Question: I have the following core data model:

I am fetching entities of PbsRow depending on user selection (the user can choose timeframes which are saved in jahr (year) and monat (month)). After fetching the request, I have an NSArray with a couple of PbsRow instances. What I would like to do is to calculate the sum of ALL WarengruppeVK entities (e.g. for netto) which belong to each PbsRow entity. I have tried doing this by valueForKeyPath but this doesn't seem to work for me :-(.
Any help would be greatly appreciated.
Thanks in advance!
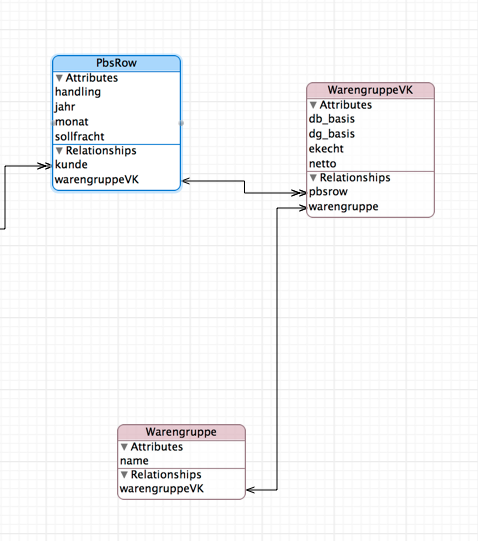
Answer: So if I understand it correctly, you want all existing WarengruppeVK-s? In this case just make an 'NSFetchRequest', set the entity to 'WarengruppeVK' and leave the predicate 'nil'.
Hope this helps!
In this case, you can go through your fetched data with a for, and each entity should have an 'NSSet' property called 'warengruppeVK' containing all it's WarengruppeVKs.